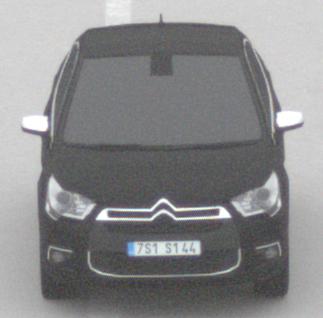
Make: Citroen
Model: DS 4 VTi 120
Detailed model: DS 4
Model produced from: 2011/05
Model produced until: 2015/01
Doors: 5
Color: black
Road condition: dry road
Daytime: midday
Contrast: low contrast